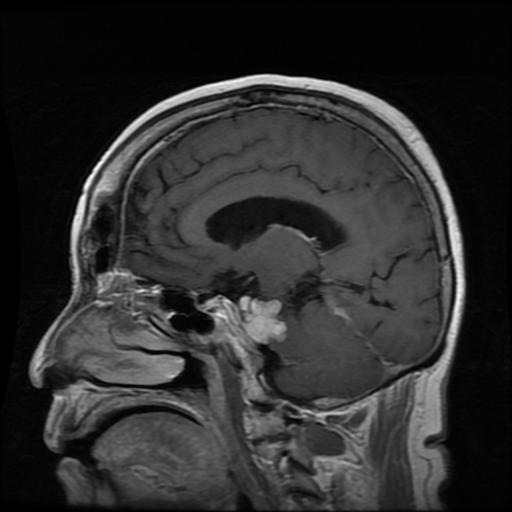
Label: meningioma